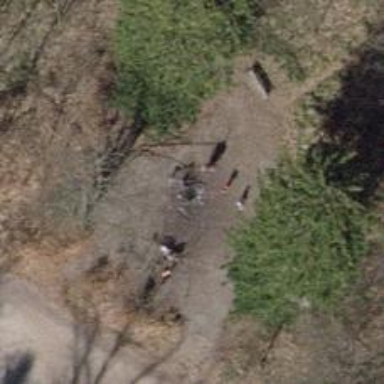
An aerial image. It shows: Picnic site with BBQ amenities.